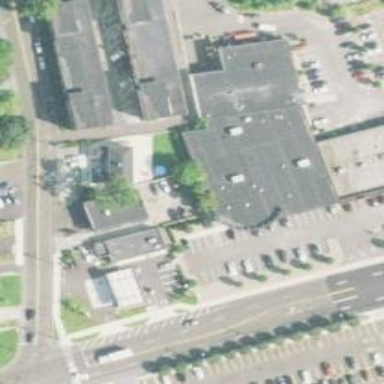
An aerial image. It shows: Part of building is shown in the image.